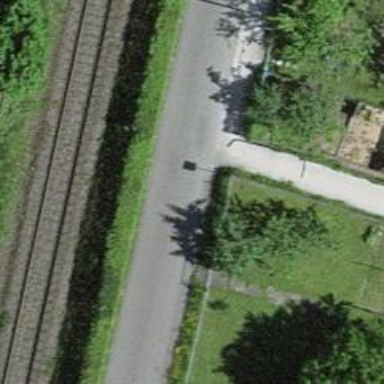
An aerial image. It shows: Asphalt road designated for service vehicles.